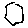
Label: hexagon